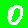
Digit: 0